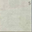
Piece: xx